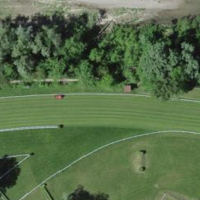
EUNIS habitat code: 53
Species observed at this site:
Prunus padus